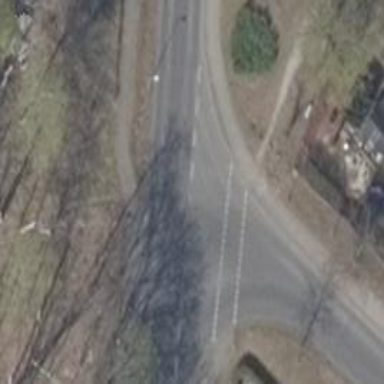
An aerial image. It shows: Footway.